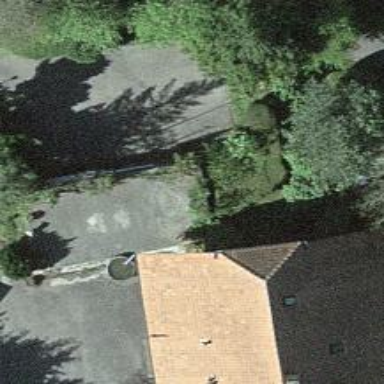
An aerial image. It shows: View of roof of building.